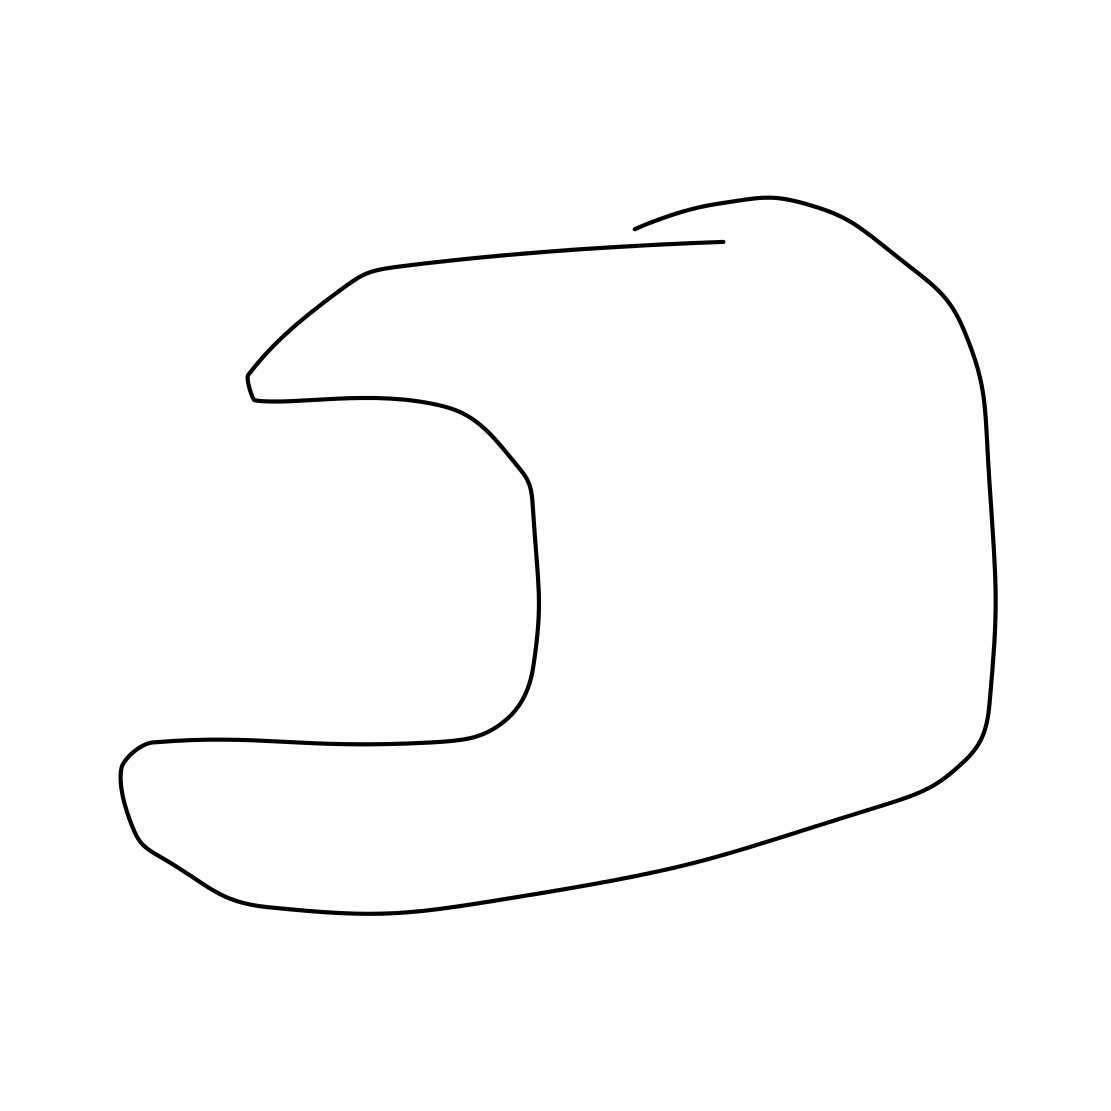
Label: helmet